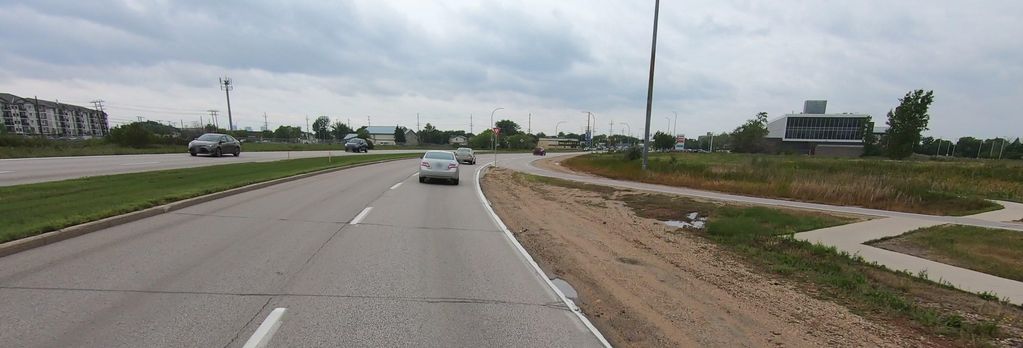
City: winnipeg